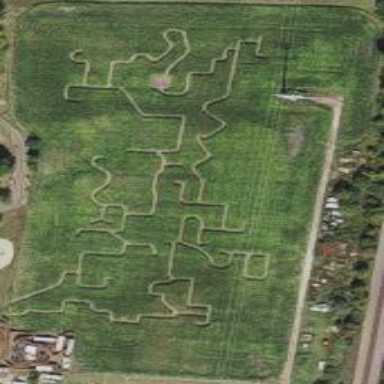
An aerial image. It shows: Farmland featuring maze attraction.